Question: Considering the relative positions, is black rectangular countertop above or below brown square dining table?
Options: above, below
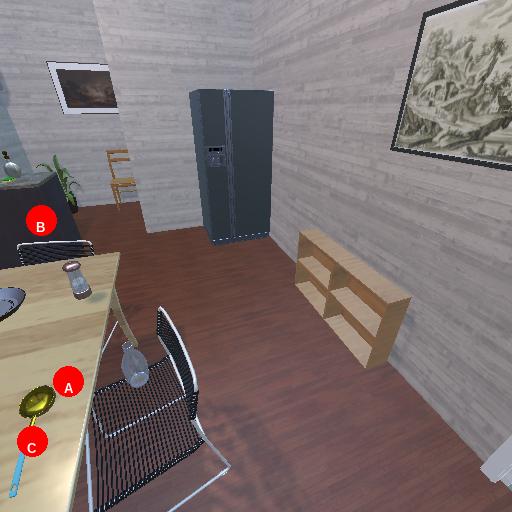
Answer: above